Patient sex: M
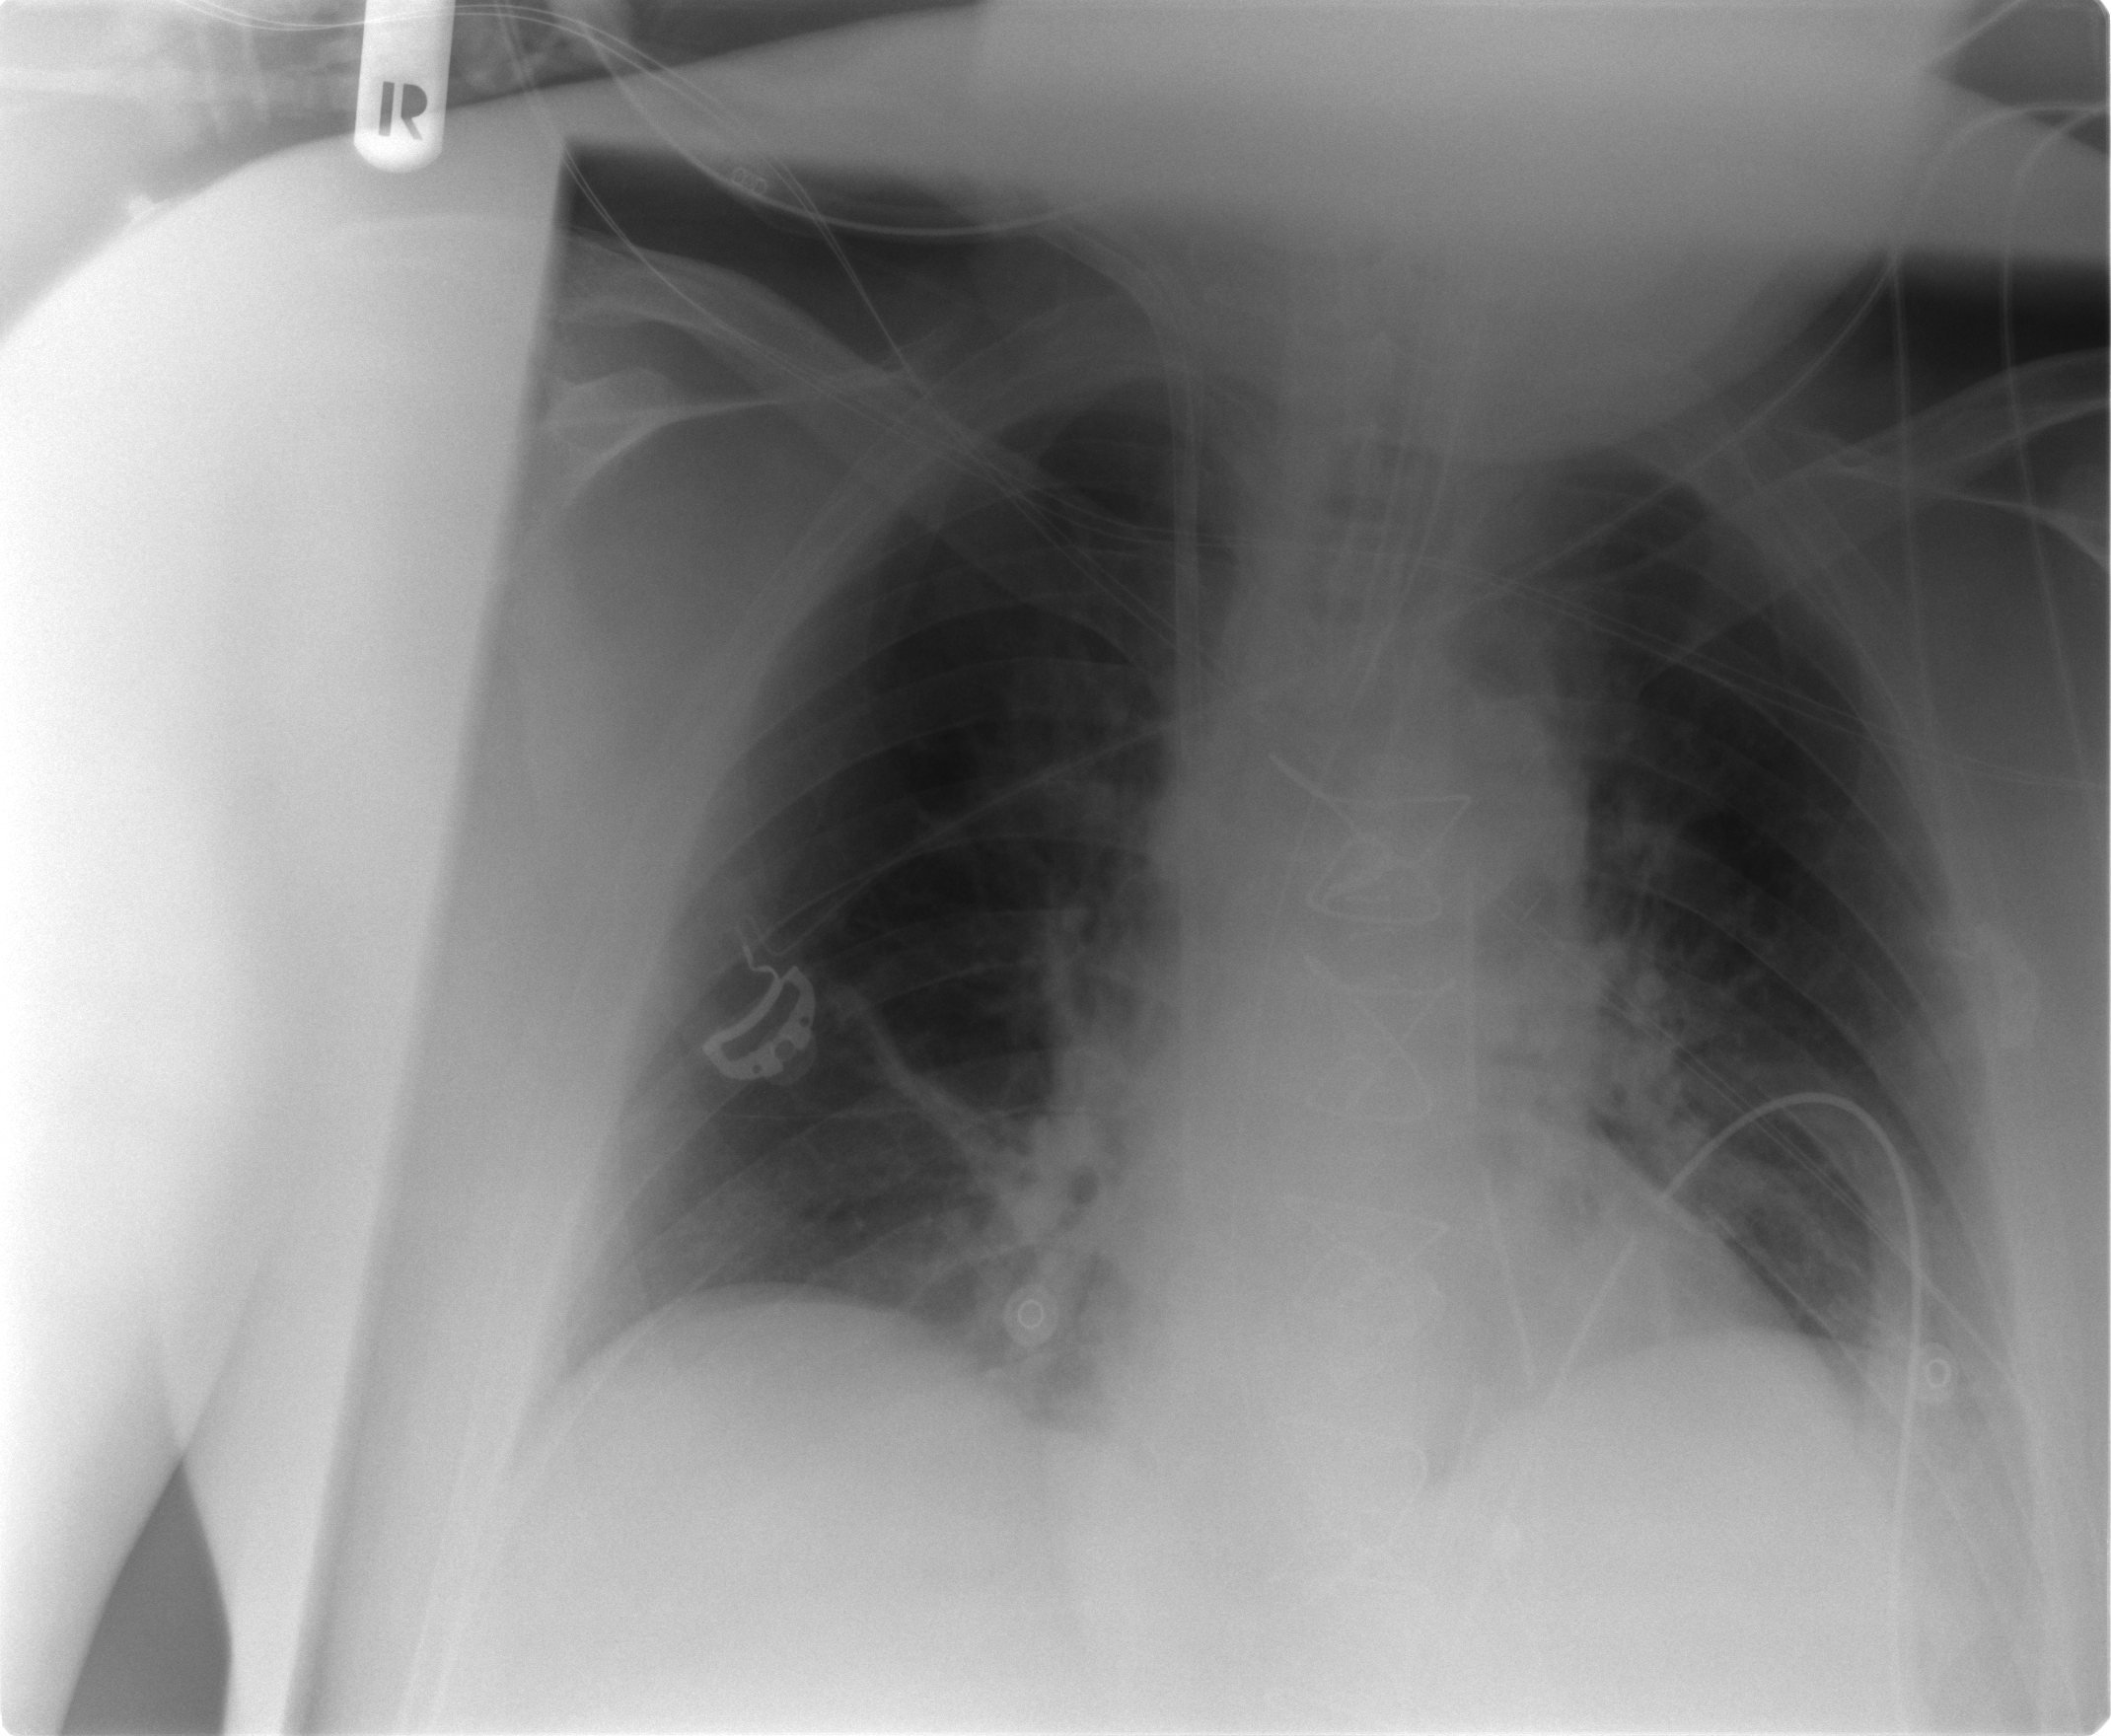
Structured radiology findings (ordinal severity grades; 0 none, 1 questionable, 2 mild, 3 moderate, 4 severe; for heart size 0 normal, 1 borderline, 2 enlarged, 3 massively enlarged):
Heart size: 0
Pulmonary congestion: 1
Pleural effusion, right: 0
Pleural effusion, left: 1
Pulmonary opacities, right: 0
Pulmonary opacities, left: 0
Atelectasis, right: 2
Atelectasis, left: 2